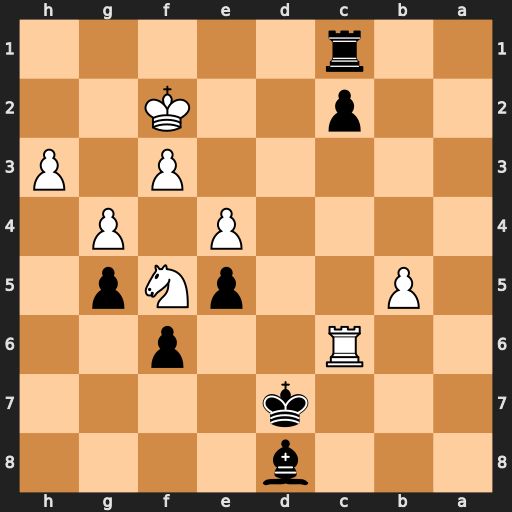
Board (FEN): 3b4/3k4/2R2p2/1P2pNp1/4P1P1/5P1P/2p2K2/2r5
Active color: b
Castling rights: -
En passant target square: -
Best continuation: Rh1 Rxc2 Rh2+ Kg3 Rxc2